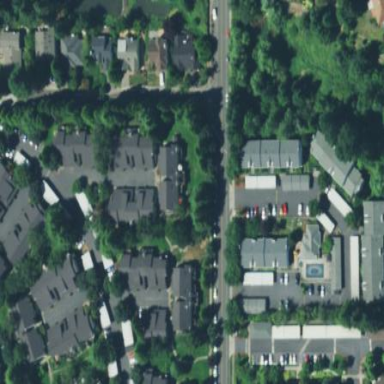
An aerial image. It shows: Residential area with apartments.